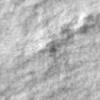
Label: no_change